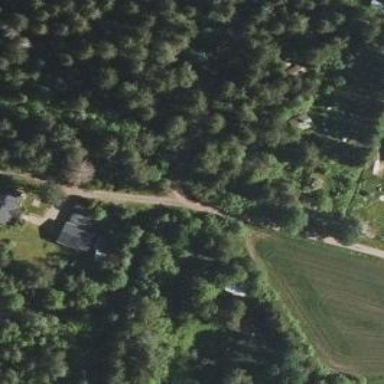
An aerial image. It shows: Residential road.